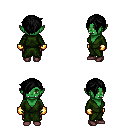
a pixel art fantasy rpg character, female body template, orc, green skin, green robe, gold greaves, black pixie cut hairstyle, gold gloves, maroon shoes, four views (front, back, left, right), 2x2 character sprite sheet, small pixel art, hard edges, no anti-aliasing